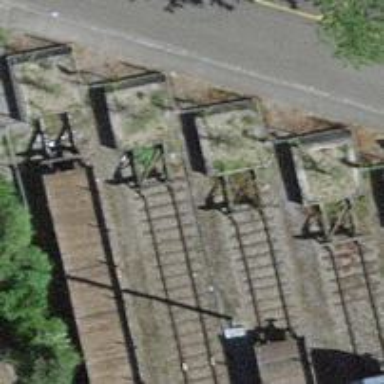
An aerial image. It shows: Railway buffer stop.